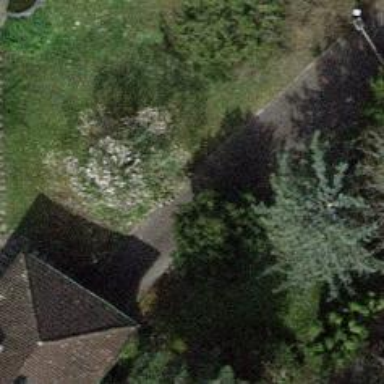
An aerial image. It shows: Evergreen tree with needle-leaved leaves.